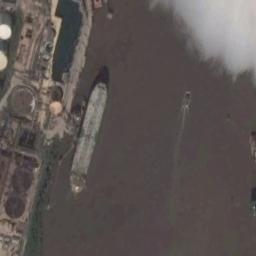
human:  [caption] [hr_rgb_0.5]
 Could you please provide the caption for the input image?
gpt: A white tanker docked at the dock with round storage on the dock .

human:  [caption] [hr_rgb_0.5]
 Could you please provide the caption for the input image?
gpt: There are several buildings beside the ship .

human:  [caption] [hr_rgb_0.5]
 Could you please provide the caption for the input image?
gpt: There is a ship in the black water on the shore .

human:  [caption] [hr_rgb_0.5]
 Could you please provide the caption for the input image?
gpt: The ship is docked at the oil terminal and a boat is sailing next to it .

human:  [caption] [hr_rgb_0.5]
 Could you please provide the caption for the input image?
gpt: The ship is at the harbor with some buildings .